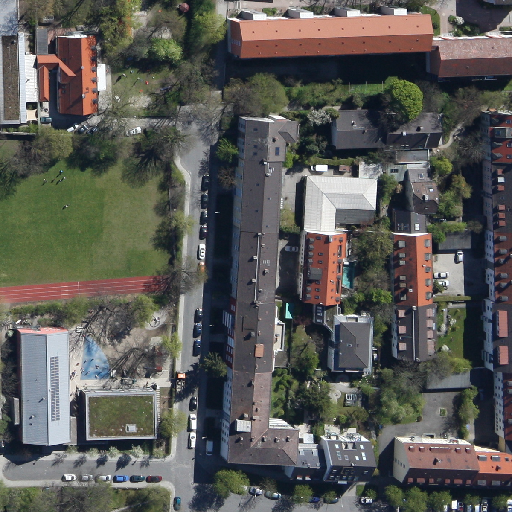
Referring expression: sidewalk